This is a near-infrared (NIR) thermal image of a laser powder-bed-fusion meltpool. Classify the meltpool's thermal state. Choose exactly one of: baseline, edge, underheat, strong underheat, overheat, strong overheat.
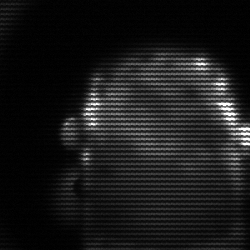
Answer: baseline